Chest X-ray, AP view. Patient: 42 years old, sex M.
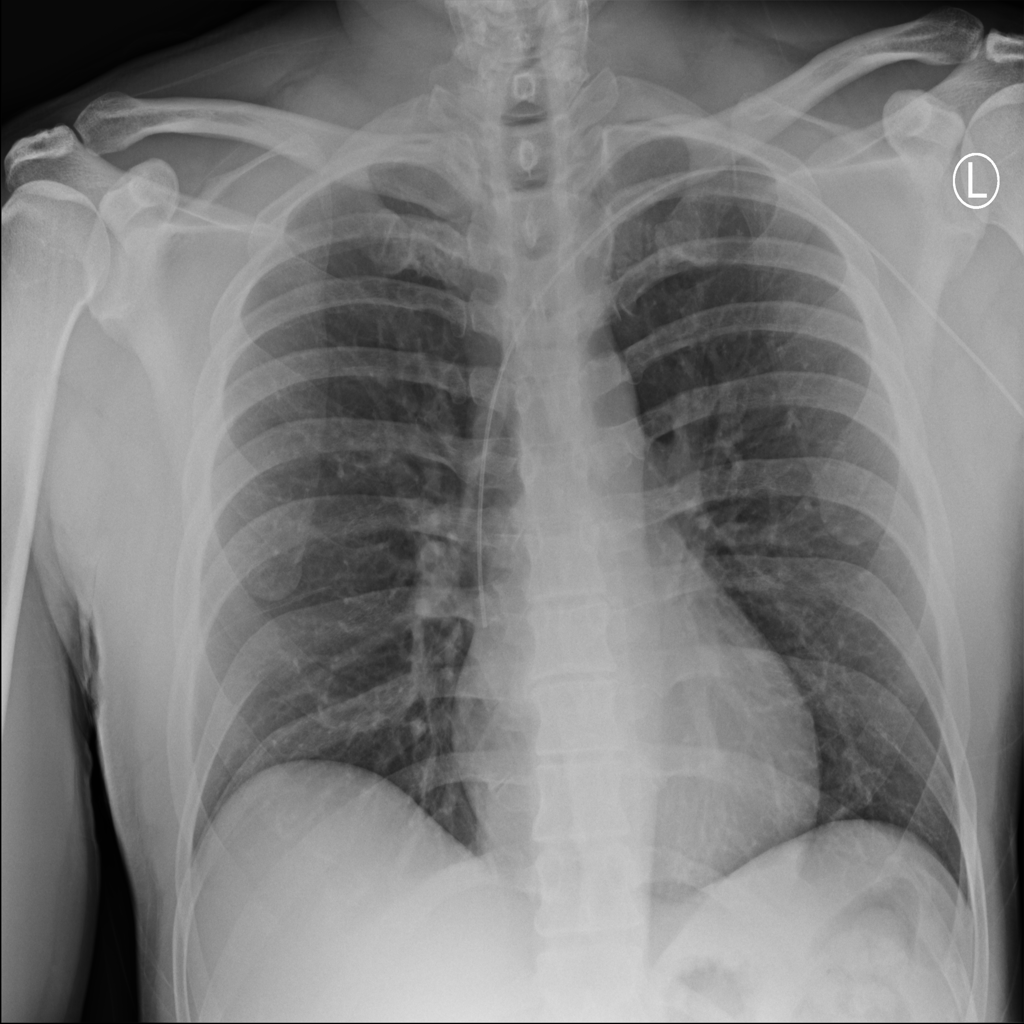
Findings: No Finding